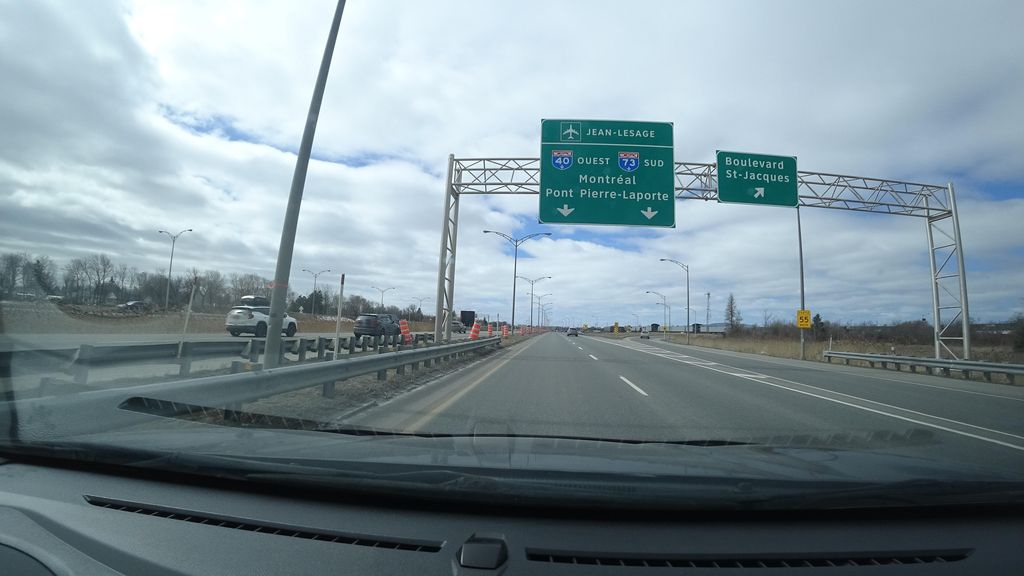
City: quebec_city